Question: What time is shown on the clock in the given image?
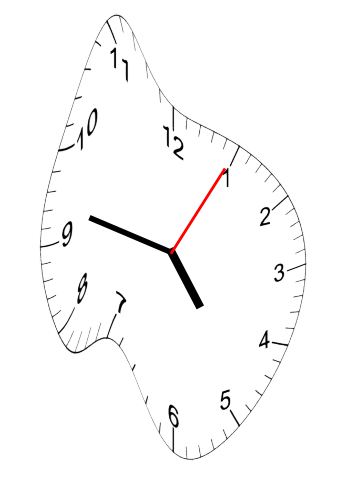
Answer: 04:47:05